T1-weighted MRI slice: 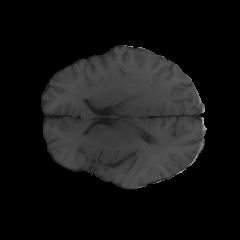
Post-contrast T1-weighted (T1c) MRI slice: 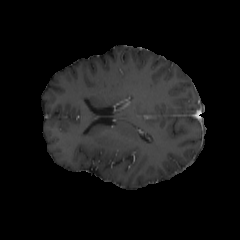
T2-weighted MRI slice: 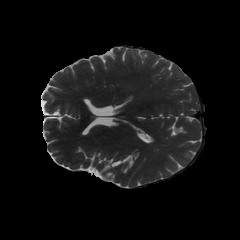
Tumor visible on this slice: yes